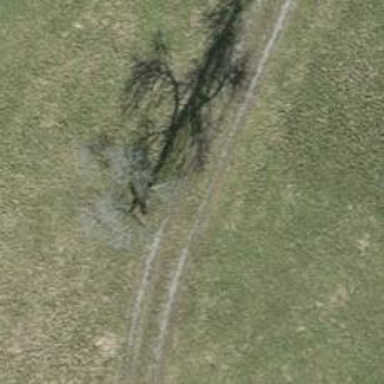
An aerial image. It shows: Track with very rough surface.